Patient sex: M
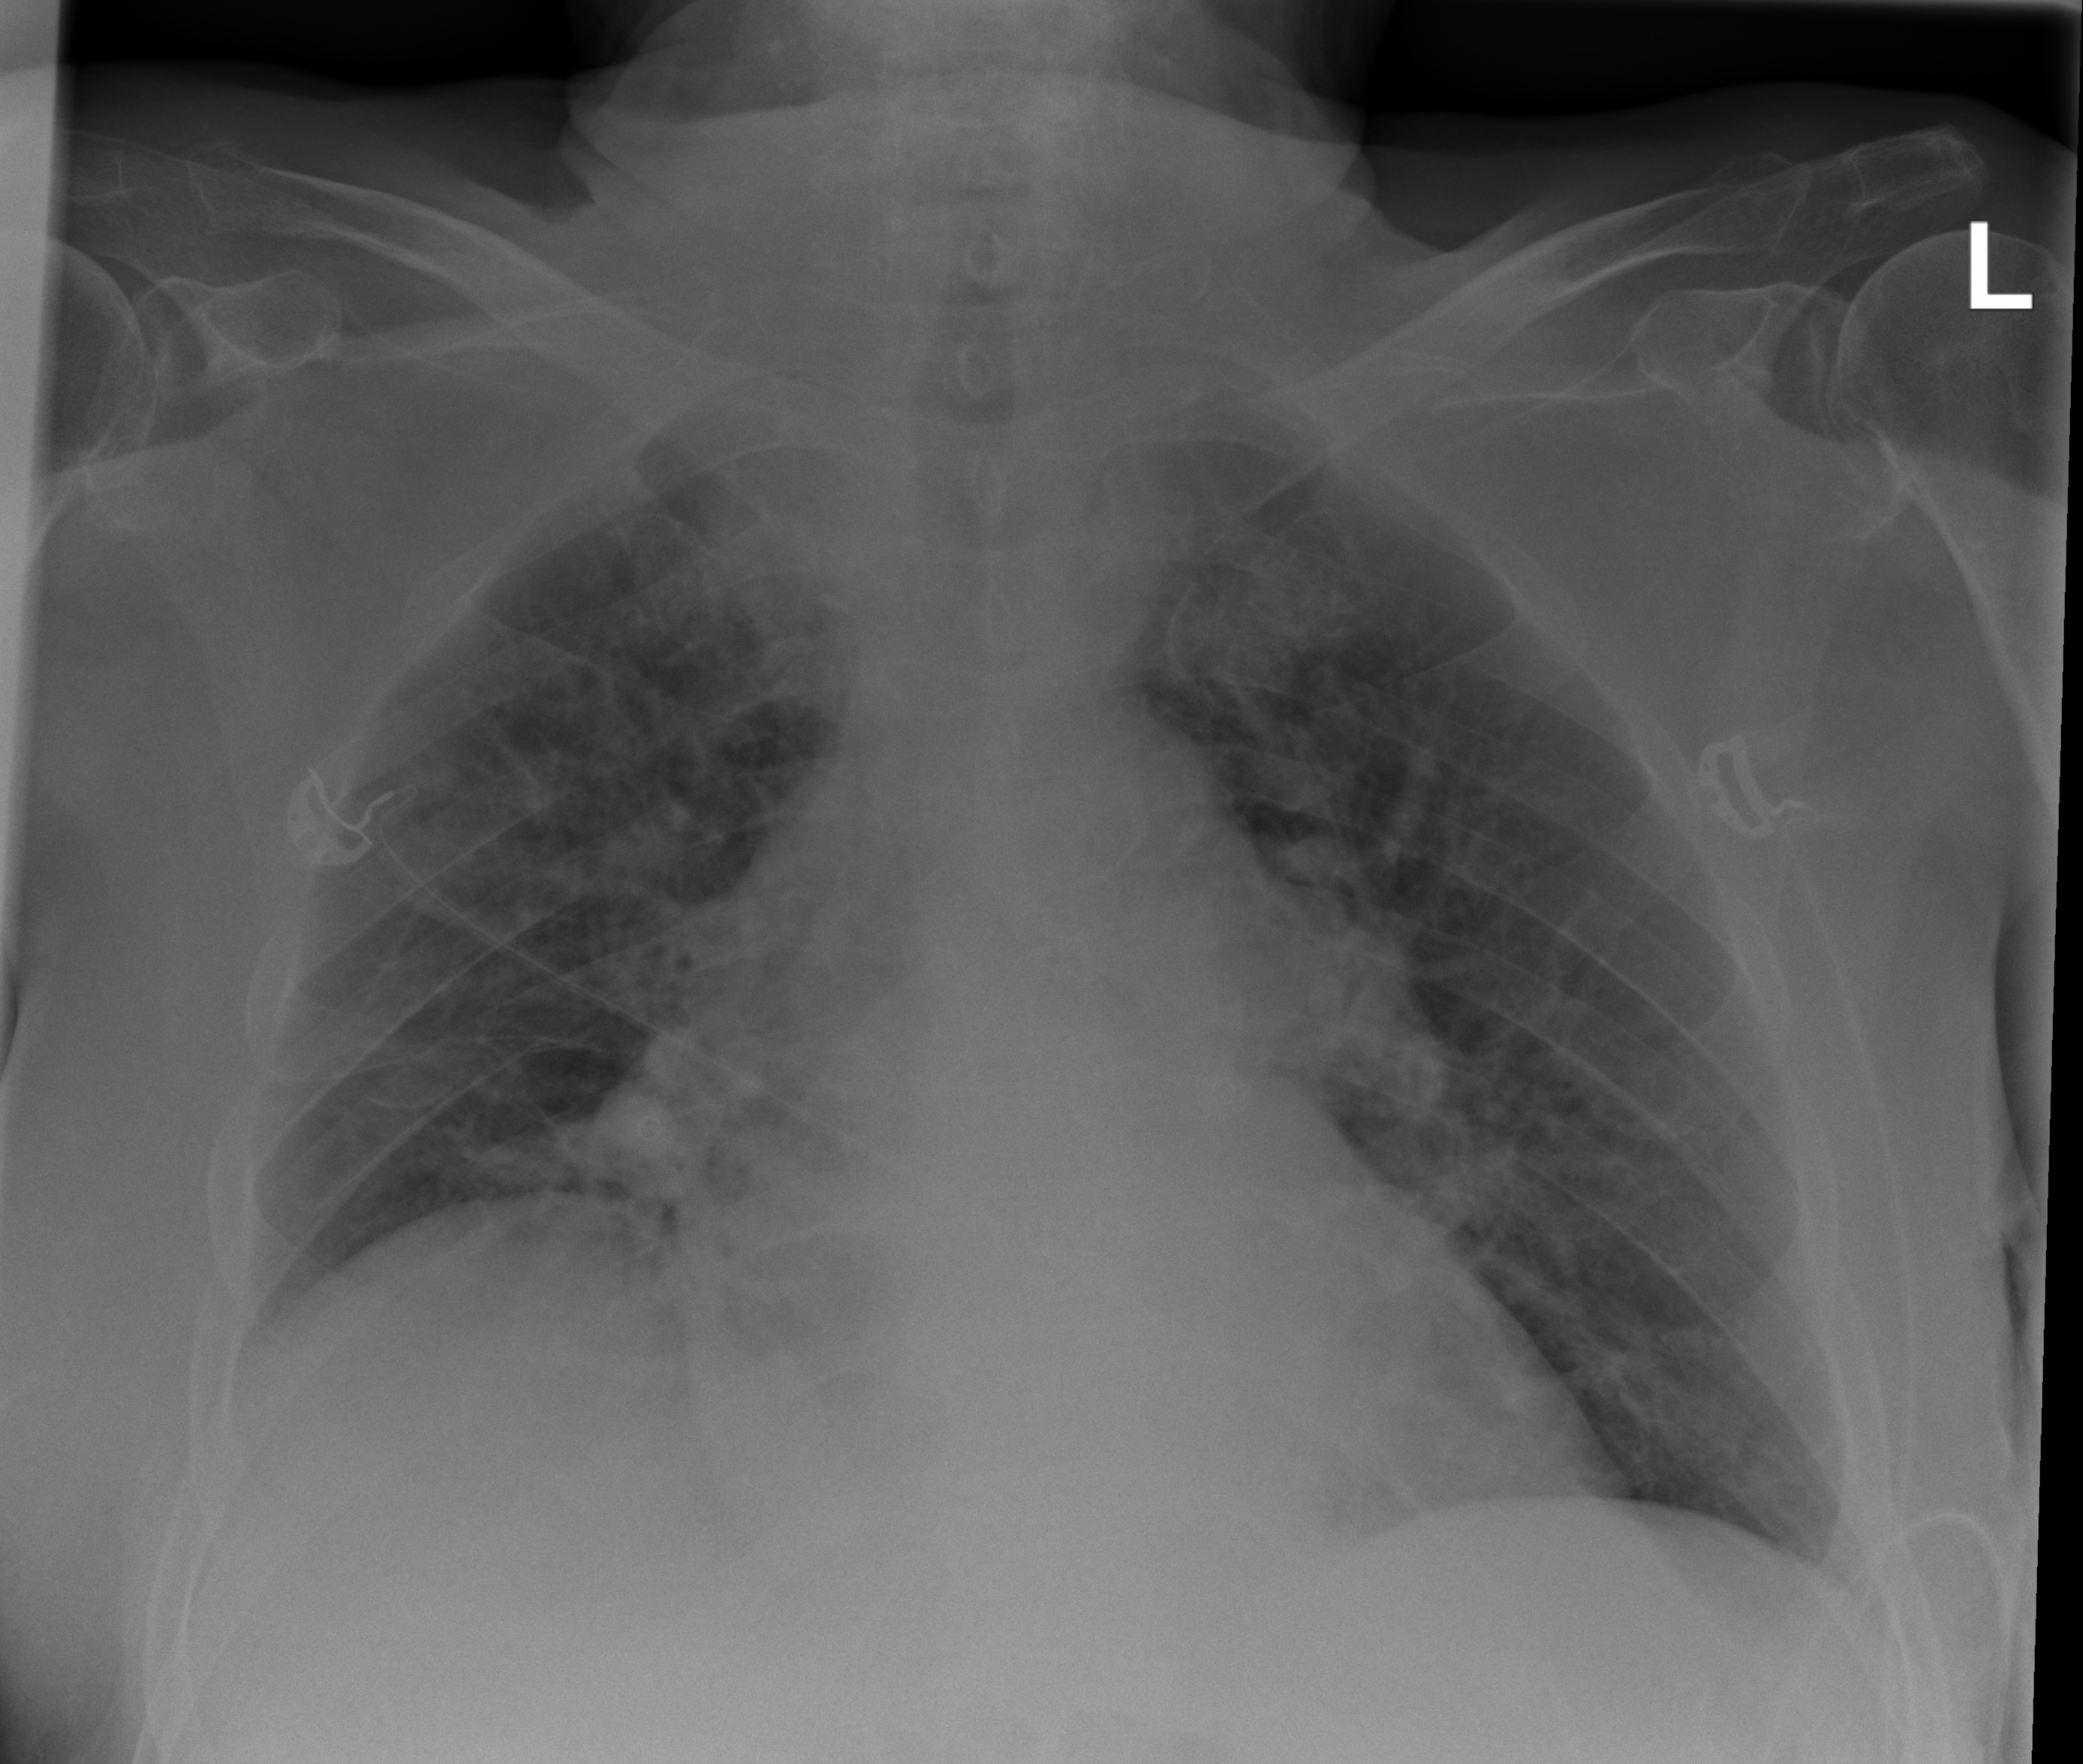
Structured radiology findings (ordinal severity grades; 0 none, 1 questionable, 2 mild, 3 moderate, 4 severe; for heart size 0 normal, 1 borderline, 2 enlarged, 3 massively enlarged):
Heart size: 1
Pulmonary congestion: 1
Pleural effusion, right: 0
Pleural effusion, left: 0
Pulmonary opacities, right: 0
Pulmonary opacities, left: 0
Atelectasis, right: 2
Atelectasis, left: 2